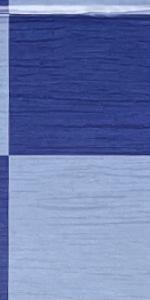
Label: Empty